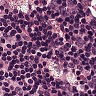
Metastatic tissue present: no